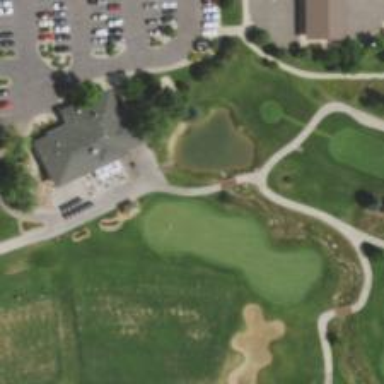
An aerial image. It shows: Golf cartpath that is also road path.